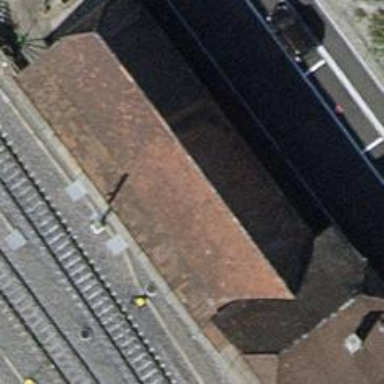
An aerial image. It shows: Railway station.